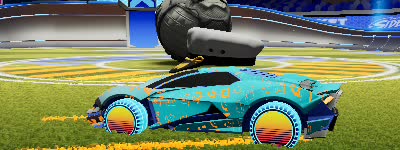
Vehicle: werewolf